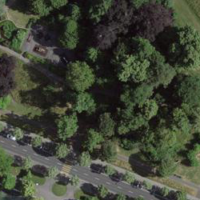
EUNIS habitat code: 53
Species observed at this site:
Chroicocephalus ridibundus
Allium ursinum
Fagus sylvatica
Streptopelia decaocto
Columba livia
Cedrus deodara
Turdus merula